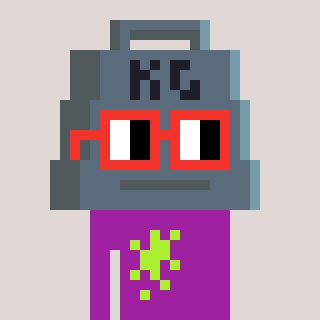
a pixel art character with square red glasses, a weight-shaped head and a magenta-colored body on a warm background